Interaction volume radius: 5 \u00c5
Interaction volume height: 15 \u00c5
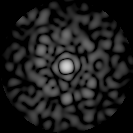
Disorder parameter: 0.8289